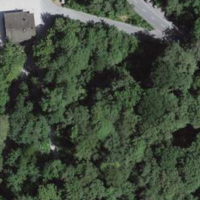
EUNIS habitat code: 53
Species observed at this site:
Menyanthes trifoliata
Sorbus aucuparia
Carex sylvatica
Acer pseudoplatanus
Ilex aquifolium
Passer domesticus
Prunus avium